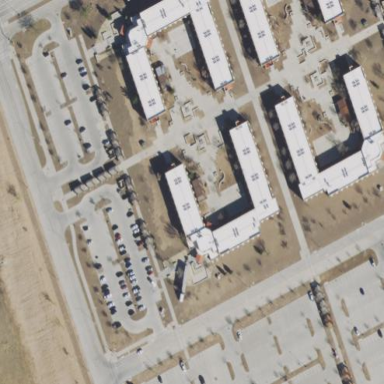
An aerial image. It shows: Building serving as apartments or military barracks.